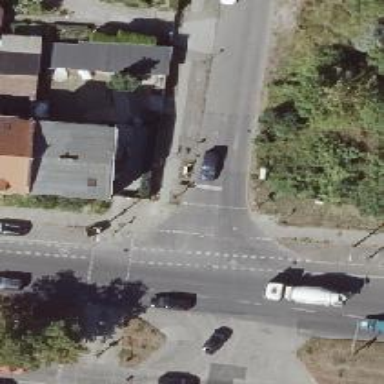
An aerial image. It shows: Asphalt footway with crossing equipped with traffic signals.